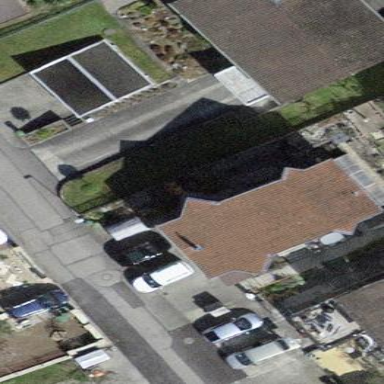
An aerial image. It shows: Building with tiled roof.